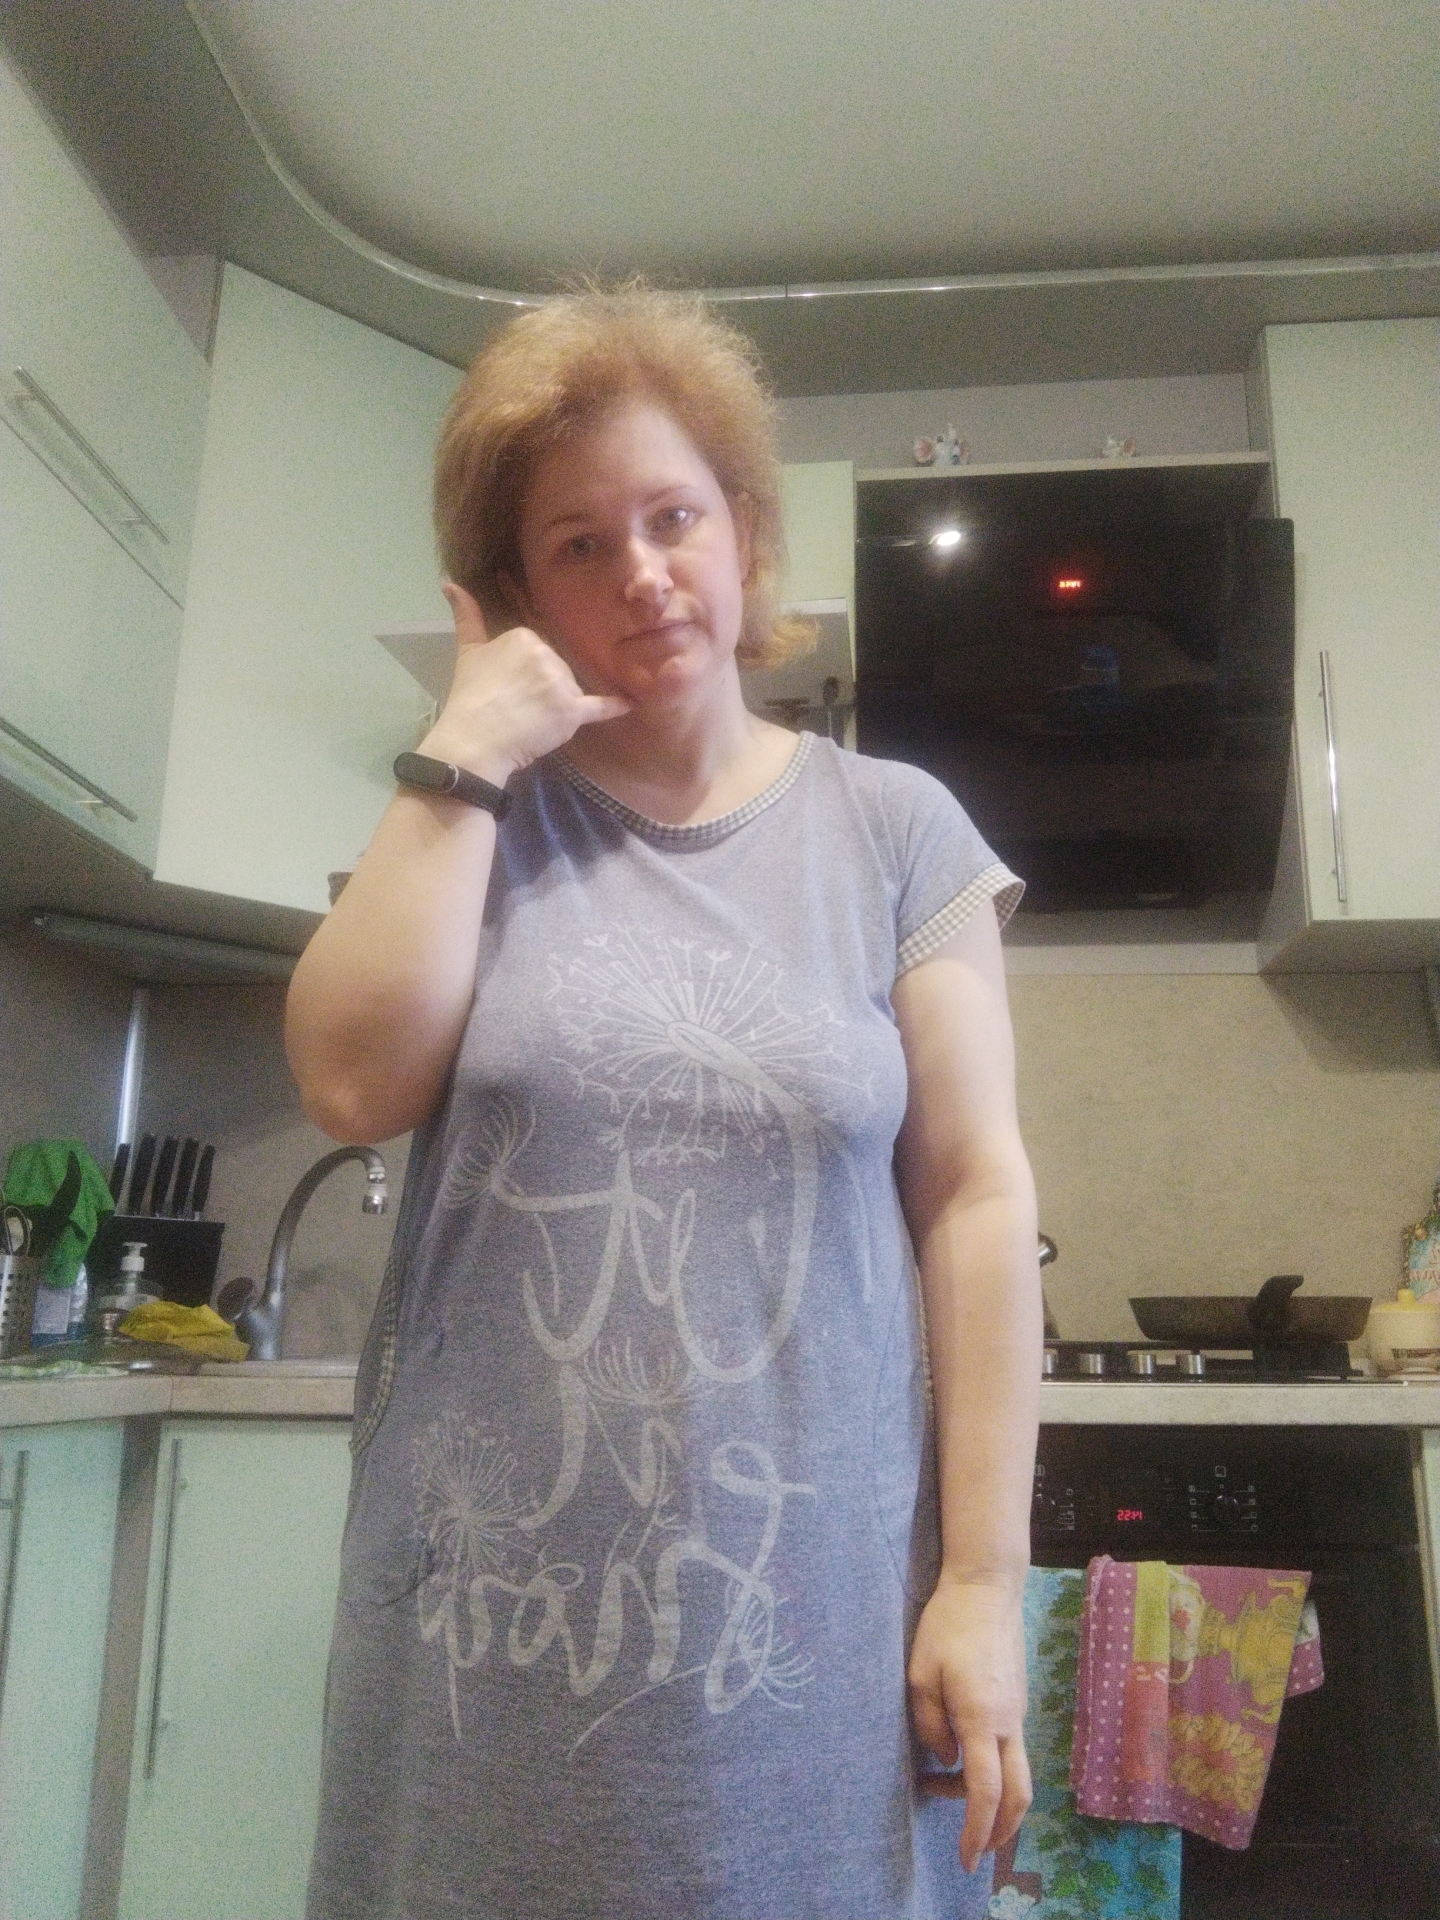
Label: noise